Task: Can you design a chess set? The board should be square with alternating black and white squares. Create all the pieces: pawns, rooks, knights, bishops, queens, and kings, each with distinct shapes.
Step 1718:
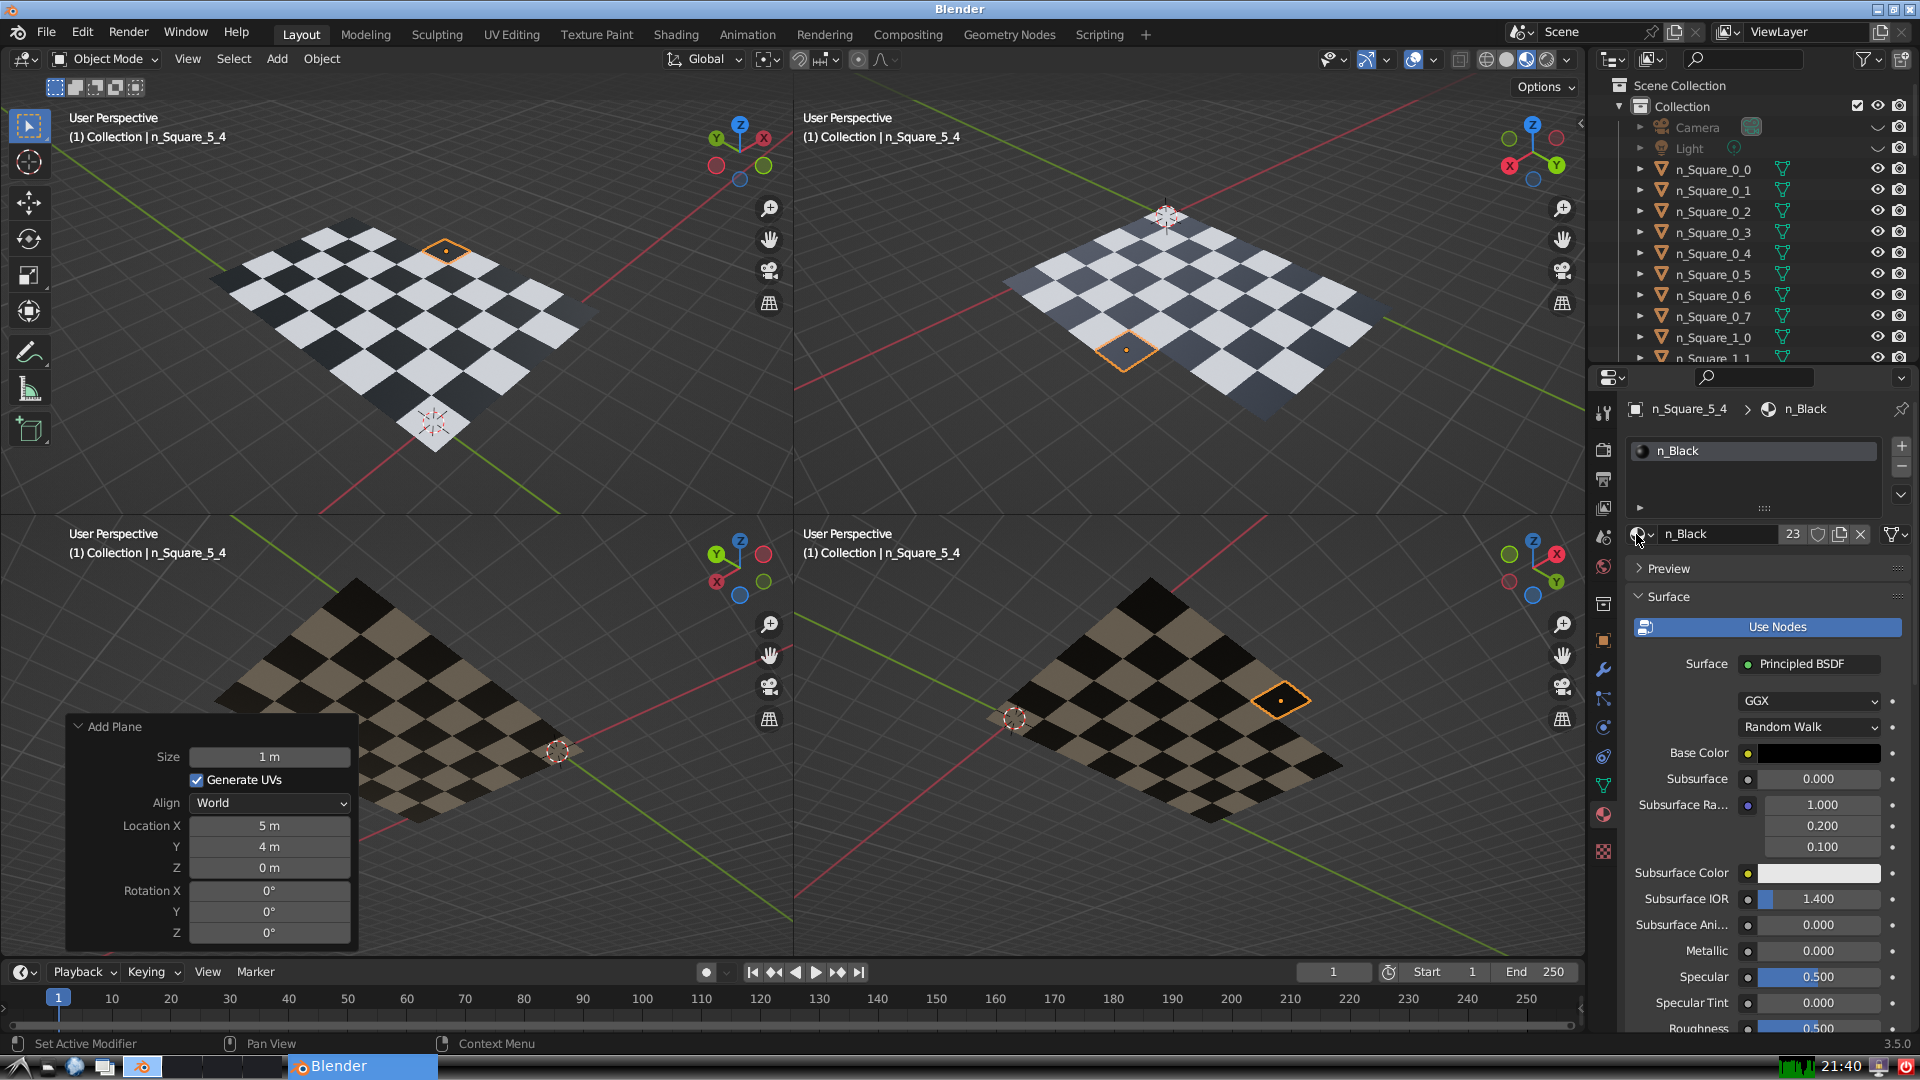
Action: {"mouse_move": [278, 58]}